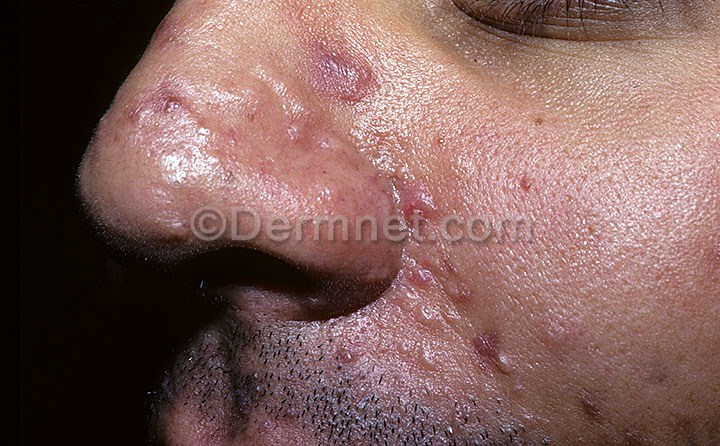
Disease: Systemic Disease